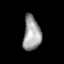
Tissue: lung
Cell type: T cells
Senescence score: 0.6393
Nuclear area (px): 590
Mean DAPI intensity: 157.573